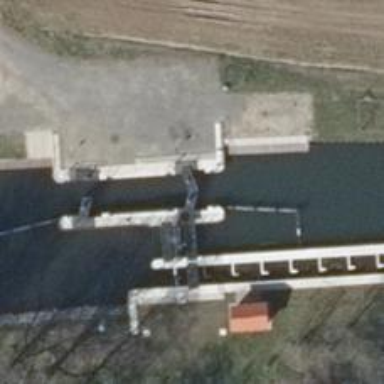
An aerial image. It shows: Lock gate along waterway.